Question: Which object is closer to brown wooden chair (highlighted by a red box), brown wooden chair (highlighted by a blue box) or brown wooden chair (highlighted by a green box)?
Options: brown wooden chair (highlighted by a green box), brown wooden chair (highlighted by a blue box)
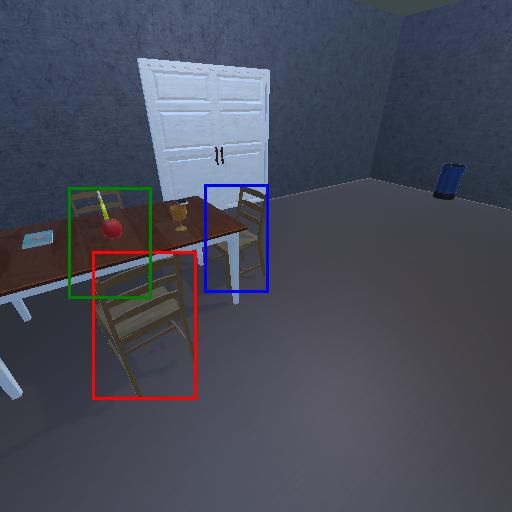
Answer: brown wooden chair (highlighted by a green box)